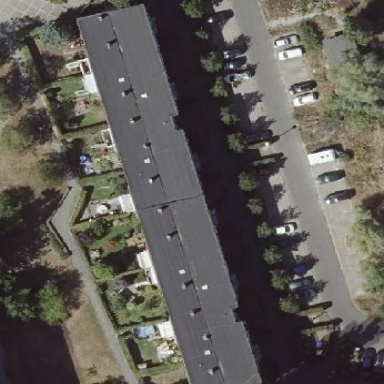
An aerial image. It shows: Apartment building with flat roof.